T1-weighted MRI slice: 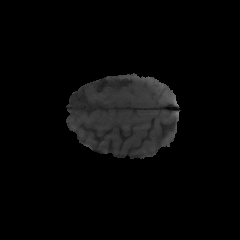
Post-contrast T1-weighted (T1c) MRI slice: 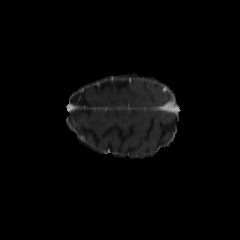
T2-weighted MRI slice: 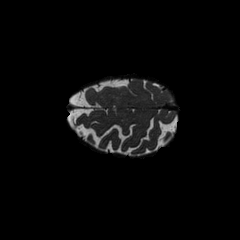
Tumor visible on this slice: no